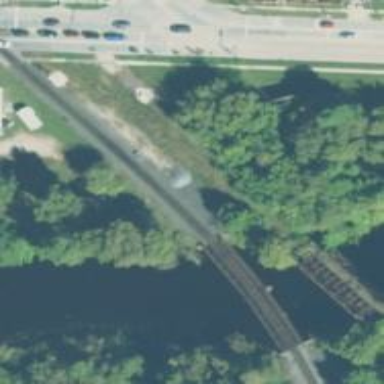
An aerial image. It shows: Bridge over railway line.